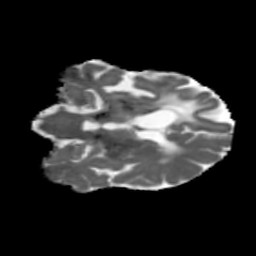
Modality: MD
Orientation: coronal
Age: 46
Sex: male
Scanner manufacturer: siemens
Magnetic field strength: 3 T
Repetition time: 5.47 s
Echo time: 0.0854 s